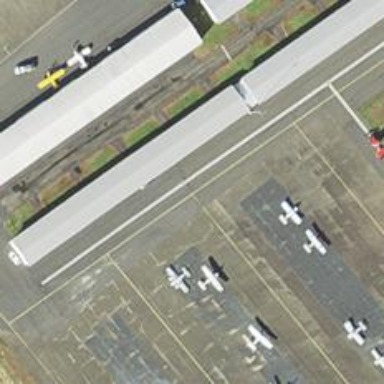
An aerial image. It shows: Image of taxiway at airport.